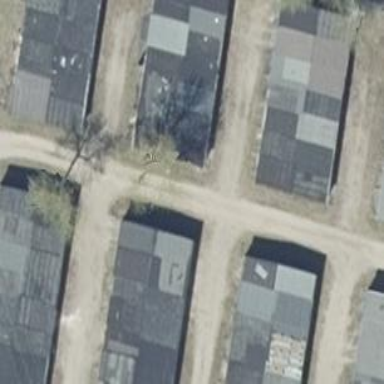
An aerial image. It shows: Group of garages.